Question: I'm trying to get a correct-looking shadow for a dinosaur model (Three.js JSON format).
The shadow displays, but it's rectangular, as though it thinks the dinosaur model is just a simple cuboid (as screengrabbed below).
How can I generate a shadow that corresponds to the actual shape of the dinosaur?
I've checked in Blender that there's no containing box visible in the OBJ model, from which I created the JSON model file by using the Three.js OBJ to JSON converter.
Here's some snippets of the relevant pieces of code:
'''
/* Dinosaur! */
var loader = new THREE.JSONLoader();
var filePath = 'models/trex/trex.js';
loader.load(filePath, function(geometry, materials) {
mesh = new THREE.Mesh( geometry,
new THREE.MeshFaceMaterial( materials ) );
mesh.scale.set(1000, 1000, 1000);
mesh.position.set( 0, -75, 0 );
mesh.rotation.y = Math.PI;
mesh.castShadow = true;
scene.add( mesh );
});
...
/* Lights */
var ambientLight = new THREE.AmbientLight( 0xFFFFFF );
scene.add( ambientLight );
var directionalLight = new THREE.DirectionalLight( 0xeeeeff, 0.5 );
directionalLight.position.set(0, 0, 1);
scene.add( directionalLight );
var spotlight = new THREE.SpotLight(0xFFFFFF, 0.2, 2000);
spotlight.position.set( 50, 100, 0 );
spotlight.target.position.set( 0, 0, 0 );
spotlight.castShadow = true;
scene.add( spotlight );
...
/* Renderer */
renderer = new THREE.WebGLRenderer();
renderer.setClearColor(0xffffff);
renderer.setSize(renderWidth, renderHeight);
renderer.shadowMapEnabled = true;
renderer.shadowMapSoft = true;
container.appendChild(renderer.domElement);
...
/* Terrain */
var img = new Image();
img.onload = function() {
heightData = buildHeightData(img);
var plane = new THREE.PlaneGeometry( 100, 100, HEIGHT_MAP_SIZE-1, HEIGHT_MAP_SIZE-1 );
var l = plane.vertices.length;
for( var i=0; i < l; i++ ) {
// We change z because by default the plane will be placed vertically.
// We rotate it afterwards (so the effect on z will end up being the
// effect on y).
plane.vertices[i].z = heightData[i] * 10;
}
terrainMesh = buildMesh(
{
geometry: plane,
scale: 100,
x: 0,
y: -370,
z: -1050,
material: terrainMaterial
} );
terrainMesh.rotation.x = -Math.PI / 2;
terrainMesh.receiveShadow = true;
scene.add( terrainMesh );
};
img.src = 'img/heightmap.jpg';
'''
p.s. I'm using Three.js v66.

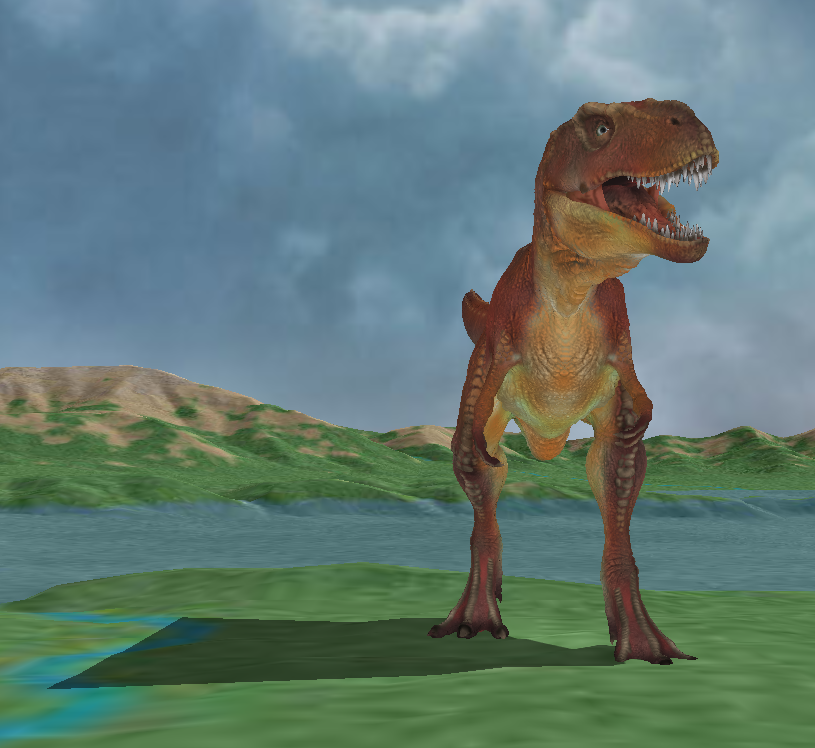
Answer: Oops. I had jumped to an incorrect conclusion. It was just because the spotlight was not high enough (see new screengrab, with shadowCameraVisible = true).